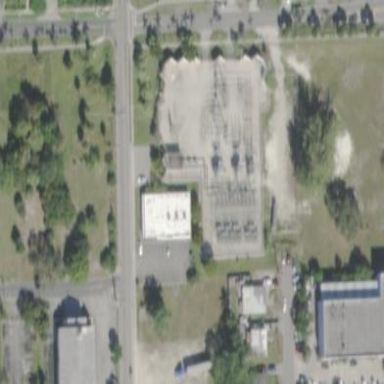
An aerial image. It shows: Outdoor distribution substation.